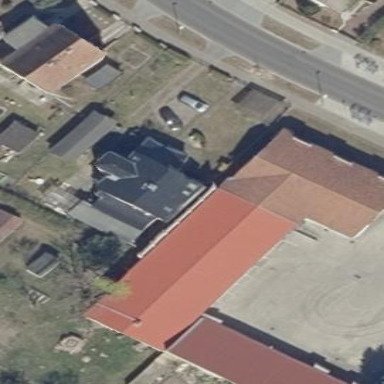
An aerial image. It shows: Detached building with gabled roof.